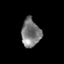
Tissue: skin
Cell type: Epithelial cells
Senescence score: 0.2251
Nuclear area (px): 528
Mean DAPI intensity: 121.519